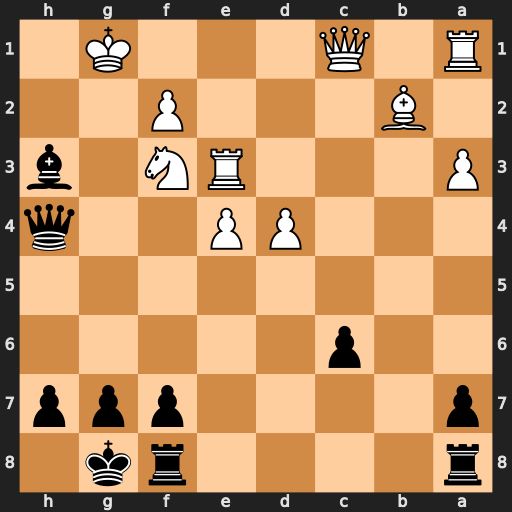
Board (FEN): r4rk1/p4ppp/2p5/8/3PP2q/P3RN1b/1B3P2/R1Q3K1
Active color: b
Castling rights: -
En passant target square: -
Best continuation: Qg4+ Kh2 Qg2#